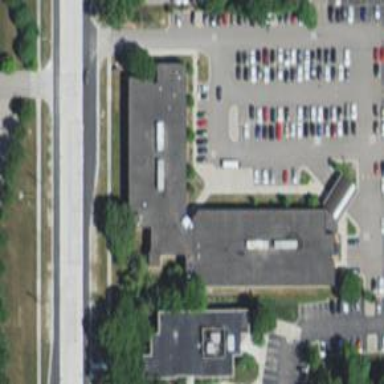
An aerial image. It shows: Healthcare clinic.